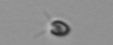
Label: Pyramimonas